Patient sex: M
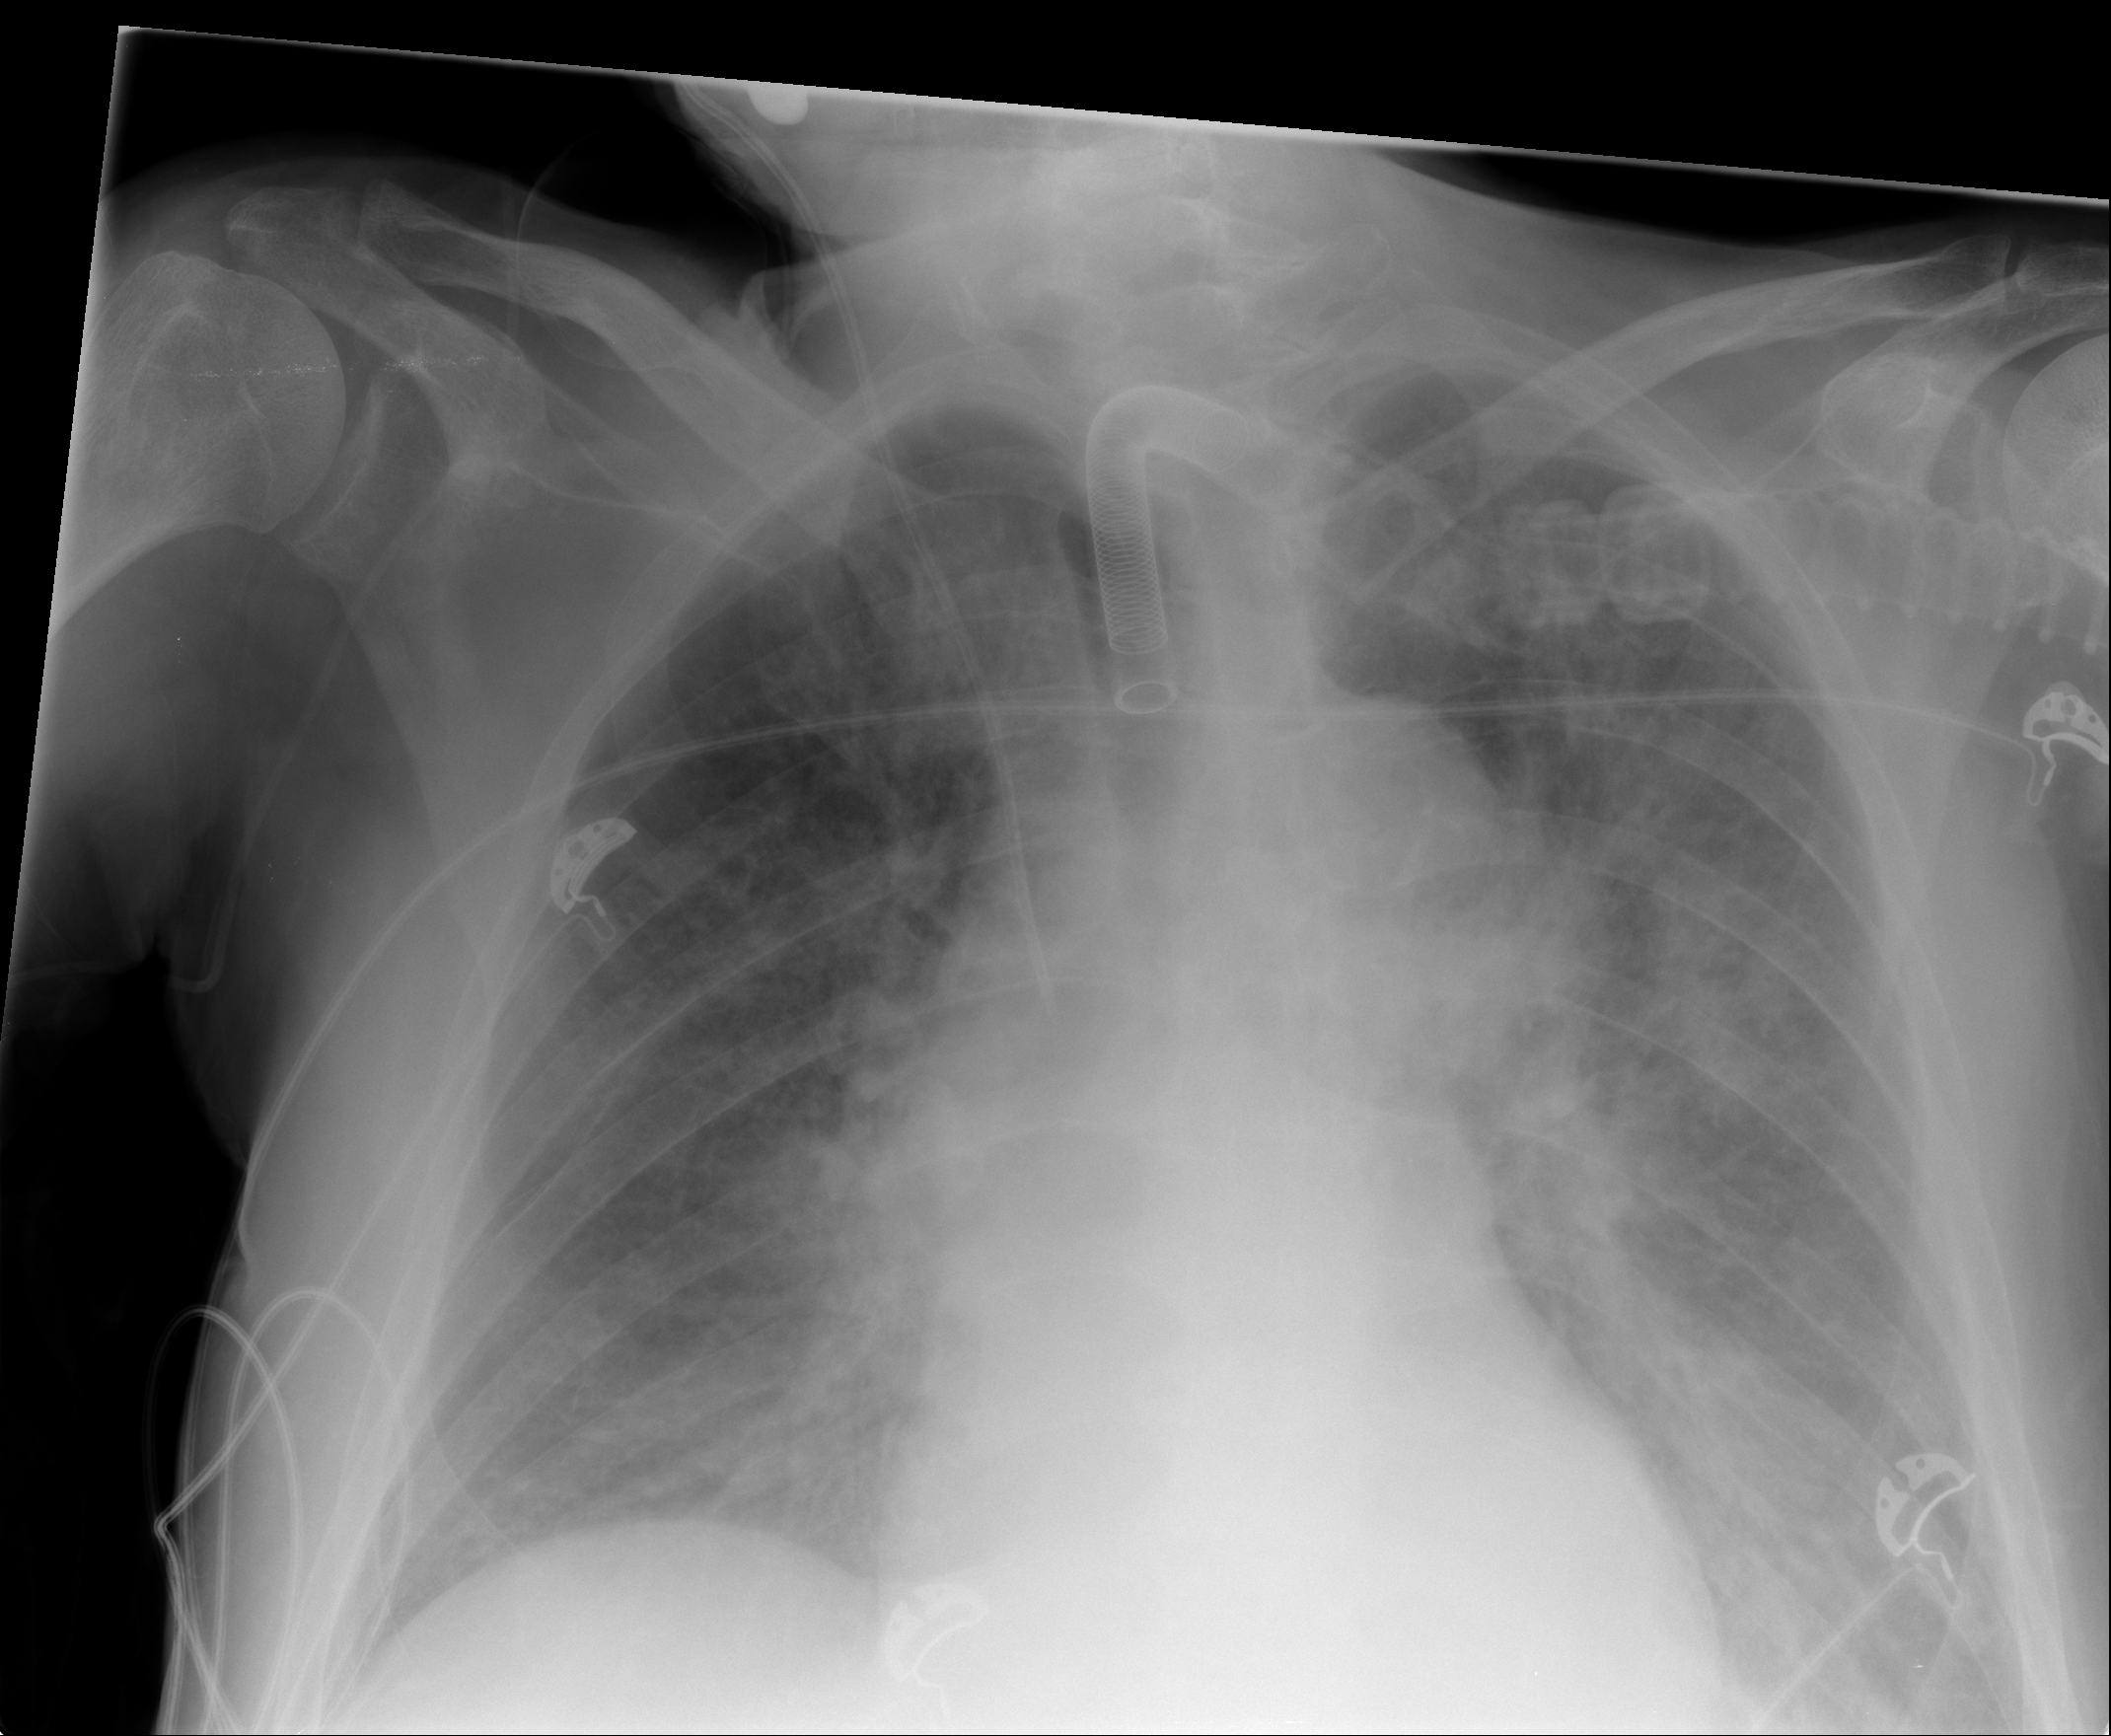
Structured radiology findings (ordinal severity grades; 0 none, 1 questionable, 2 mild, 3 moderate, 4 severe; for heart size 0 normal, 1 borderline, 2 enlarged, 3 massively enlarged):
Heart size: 0
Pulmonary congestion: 3
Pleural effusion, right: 1
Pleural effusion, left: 3
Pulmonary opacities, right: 3
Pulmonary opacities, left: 3
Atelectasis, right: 2
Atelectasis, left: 2